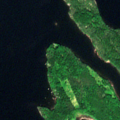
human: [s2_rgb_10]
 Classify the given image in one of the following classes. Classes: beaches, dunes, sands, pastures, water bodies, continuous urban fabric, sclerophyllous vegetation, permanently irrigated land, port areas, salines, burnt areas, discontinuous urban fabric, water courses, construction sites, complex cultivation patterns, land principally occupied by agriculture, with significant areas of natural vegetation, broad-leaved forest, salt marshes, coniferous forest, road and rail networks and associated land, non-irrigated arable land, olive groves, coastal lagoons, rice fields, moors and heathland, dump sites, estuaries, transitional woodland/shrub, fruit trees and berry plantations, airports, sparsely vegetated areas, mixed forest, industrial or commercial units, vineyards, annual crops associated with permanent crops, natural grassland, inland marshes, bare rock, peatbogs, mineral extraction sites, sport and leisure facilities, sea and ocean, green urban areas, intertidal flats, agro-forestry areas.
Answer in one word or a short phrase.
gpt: coniferous forest, water bodies